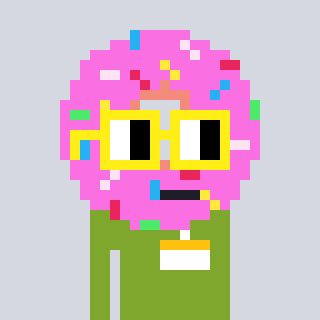
a pixel art character with square yellow glasses, a doughnut-shaped head and a slimegreen-colored body on a cool background